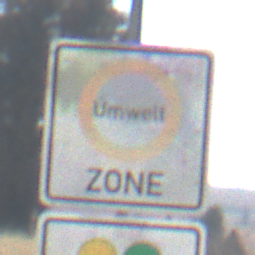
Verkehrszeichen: BeginnUmweltzone
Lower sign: FreistellungVomVerkehrsverbot2
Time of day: Midday
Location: Outdoor (Nature)
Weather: Clear
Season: NotSpecified
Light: Natural